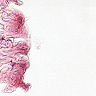
Metastatic tissue present: no